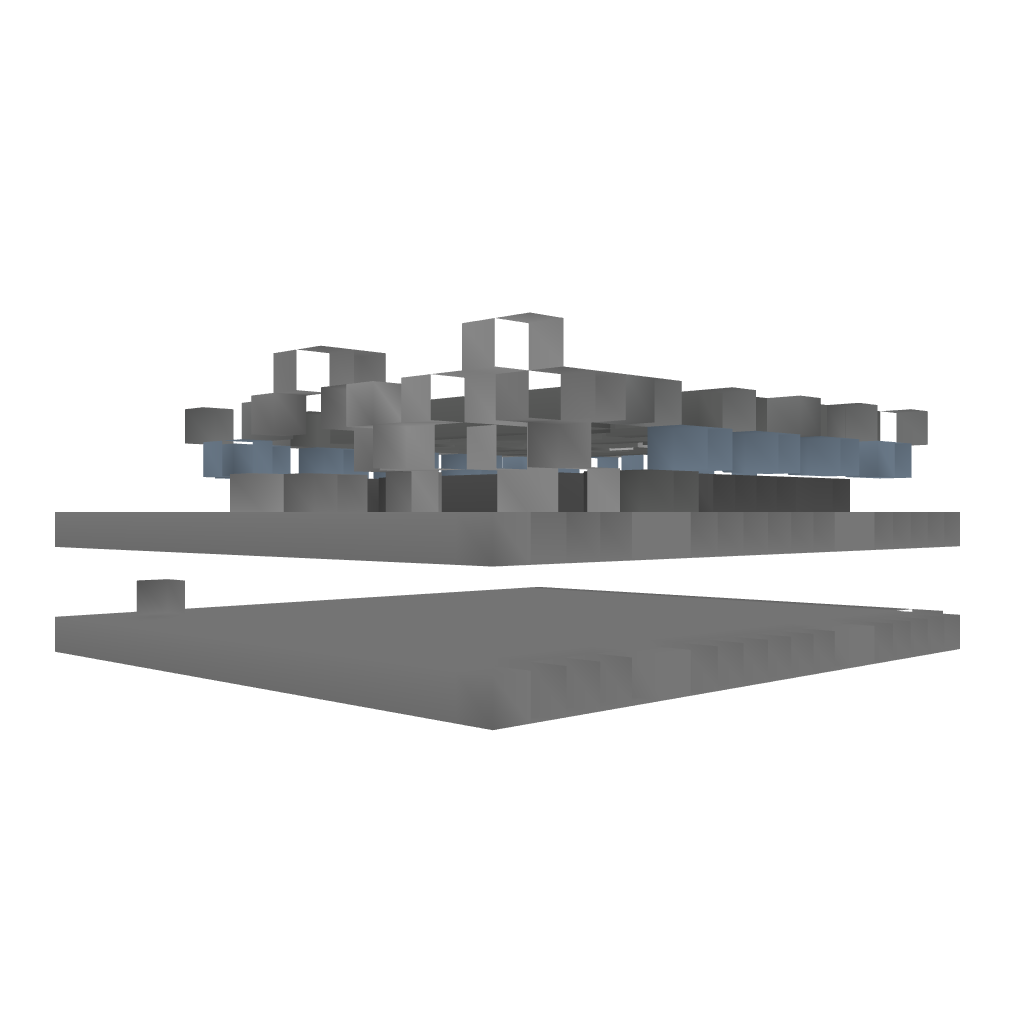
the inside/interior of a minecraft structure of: ADVSET #2 The Mini Maze and Cave Entrace